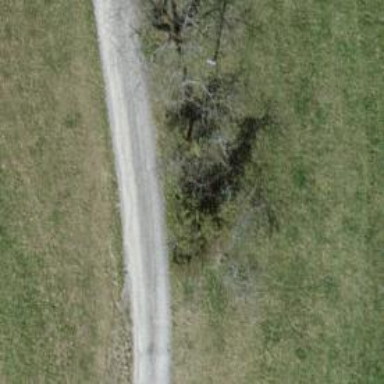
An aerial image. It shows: Unpaved residential road.